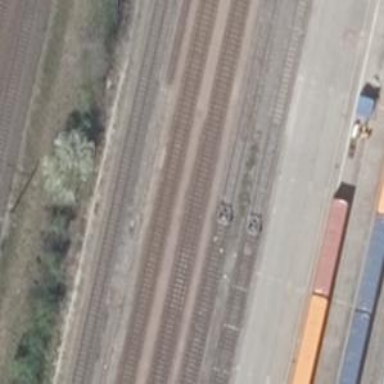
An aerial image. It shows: Abandoned railway yard.